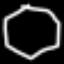
Label: octagon